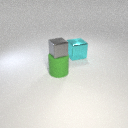
large green rubber cylinder below small gray metal cube